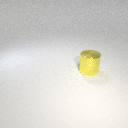
large yellow metal cylinder